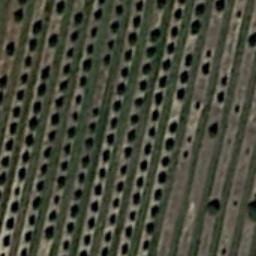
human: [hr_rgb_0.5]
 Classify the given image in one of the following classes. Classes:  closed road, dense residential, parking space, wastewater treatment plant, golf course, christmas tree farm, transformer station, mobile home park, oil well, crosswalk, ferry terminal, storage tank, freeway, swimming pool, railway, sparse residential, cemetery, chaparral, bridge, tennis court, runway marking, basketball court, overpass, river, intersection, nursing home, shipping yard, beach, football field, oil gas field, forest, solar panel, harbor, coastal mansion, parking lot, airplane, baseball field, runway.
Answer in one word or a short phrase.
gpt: christmas tree farm